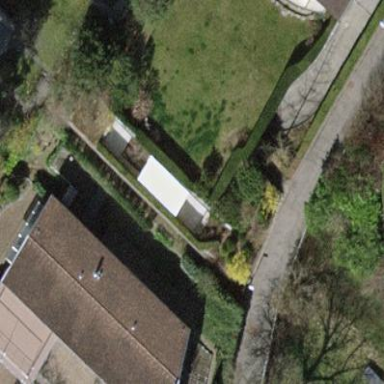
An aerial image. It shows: Detached building.